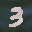
Label: 3